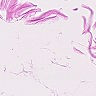
Metastatic tissue present: no